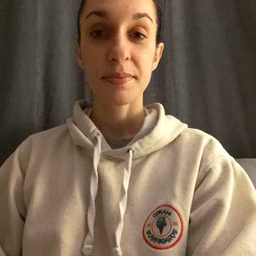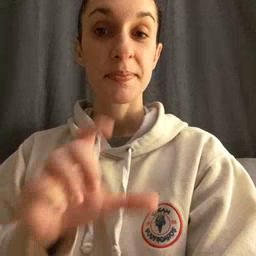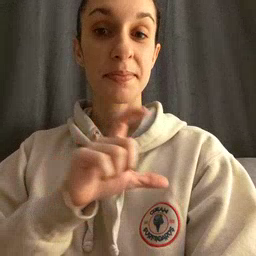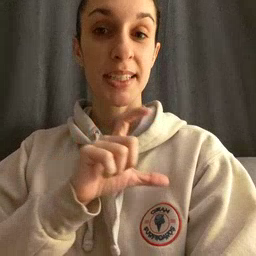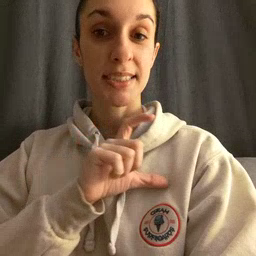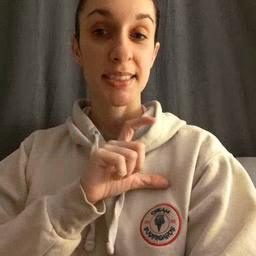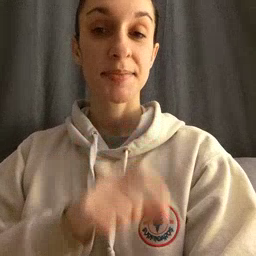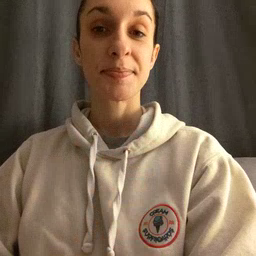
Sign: police